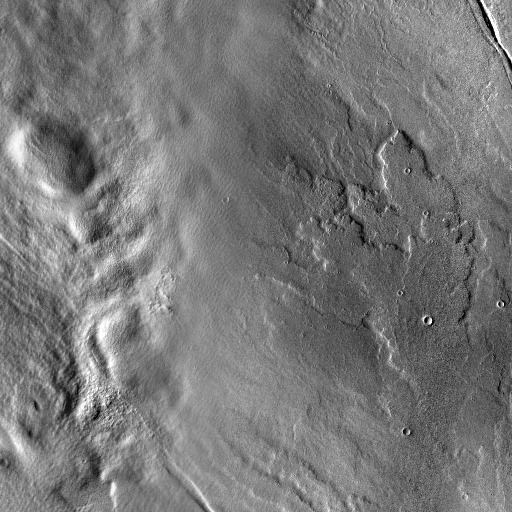
Crater classes present: Background, Other